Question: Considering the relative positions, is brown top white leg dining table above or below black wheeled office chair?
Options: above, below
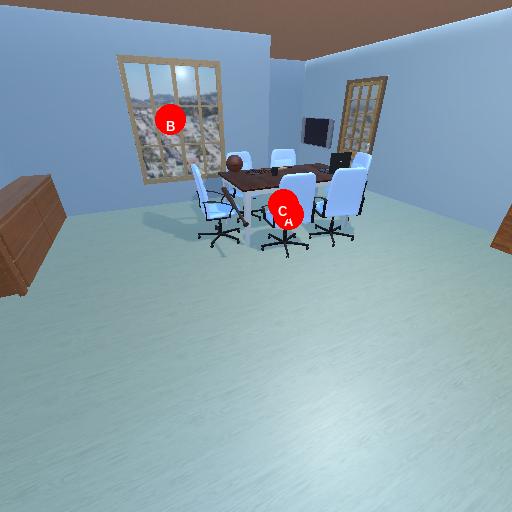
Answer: above